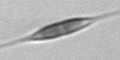
Label: Cylindrotheca